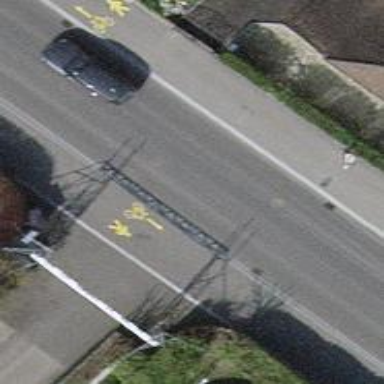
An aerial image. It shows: Driveway with sidewalk.